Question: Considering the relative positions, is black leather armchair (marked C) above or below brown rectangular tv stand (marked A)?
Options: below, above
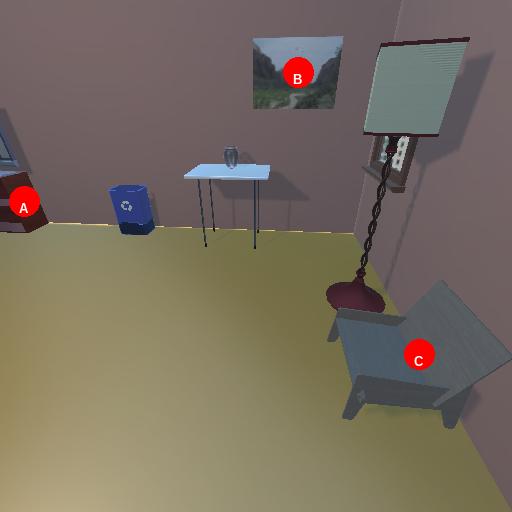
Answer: below